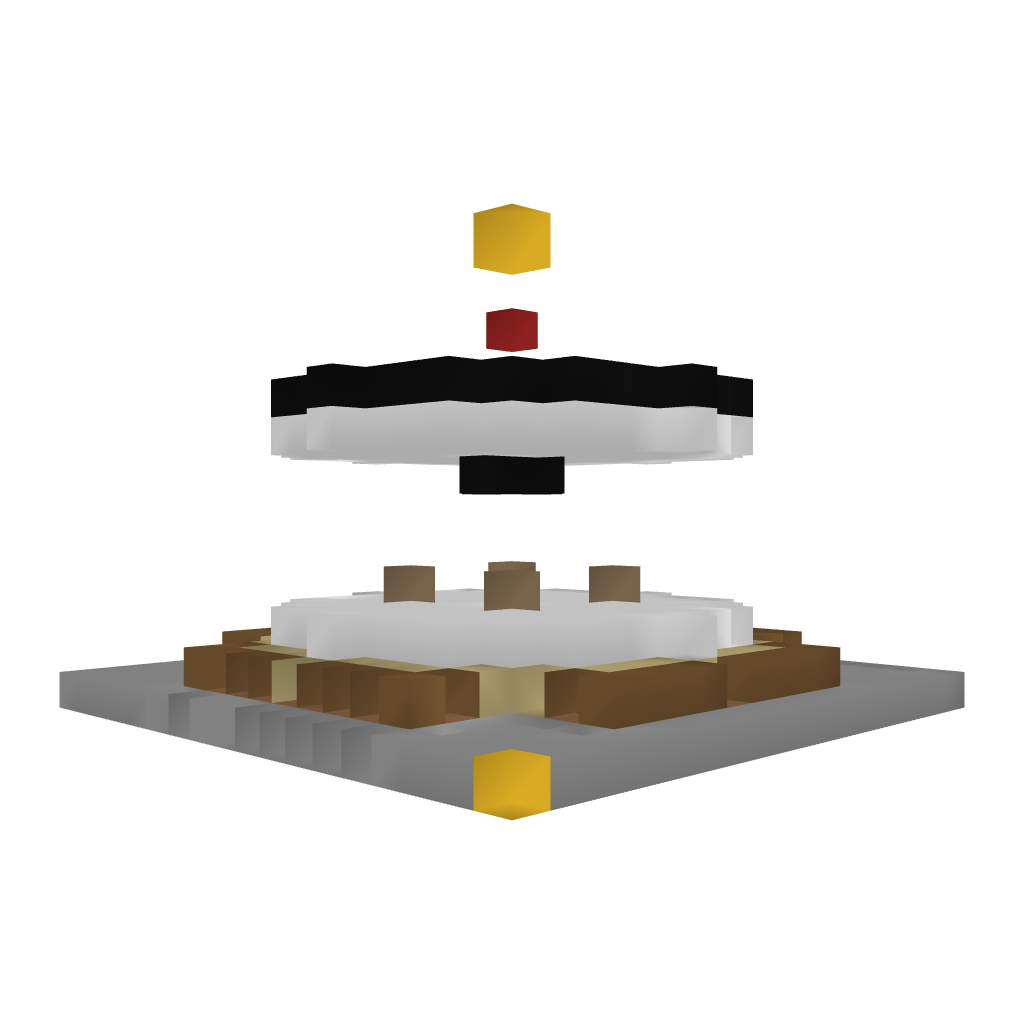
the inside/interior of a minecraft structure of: Merry Go Round